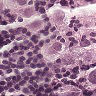
Metastatic tissue present: yes